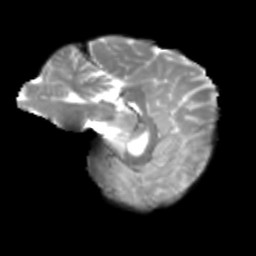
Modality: T2w
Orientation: sagittal
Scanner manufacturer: siemens
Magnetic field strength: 3 T
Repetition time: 4 s
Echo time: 0.0594 s